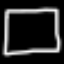
Label: square